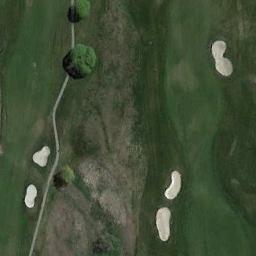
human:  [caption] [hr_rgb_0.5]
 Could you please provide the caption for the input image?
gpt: There are many trees near the golf course .

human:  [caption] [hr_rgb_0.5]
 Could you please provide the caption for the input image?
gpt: There are four rows of red houses and two lakes .

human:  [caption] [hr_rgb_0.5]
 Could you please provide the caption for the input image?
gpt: There are several bunkers and a trail and trees on a large green lawn on the golf course .

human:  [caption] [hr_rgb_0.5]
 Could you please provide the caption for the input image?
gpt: The golf course has two fairways and some sandpits and a road goes through the golf course .

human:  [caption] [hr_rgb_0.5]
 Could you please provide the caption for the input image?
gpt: There are five bunkers on the golf course .